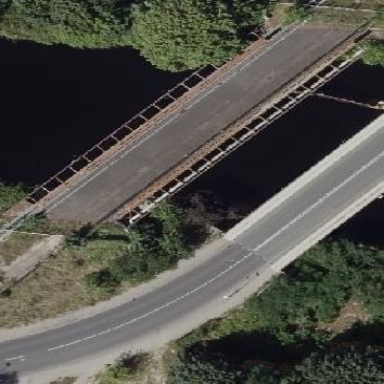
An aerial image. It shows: Truss bridge constructed as man-made structure.